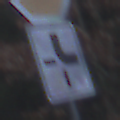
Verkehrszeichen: VerlaufVorfahrtsstrasse4
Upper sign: Stop
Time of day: MorningAfternoon
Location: Outdoor (Nature)
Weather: Overcast
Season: Winter
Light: Natural